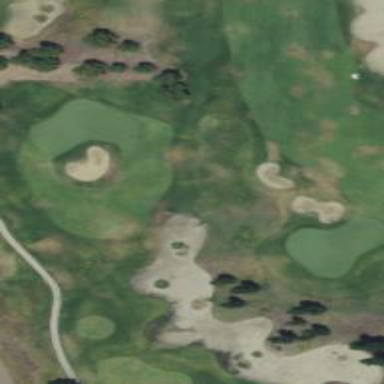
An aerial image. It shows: Sandy area is golf bunker.